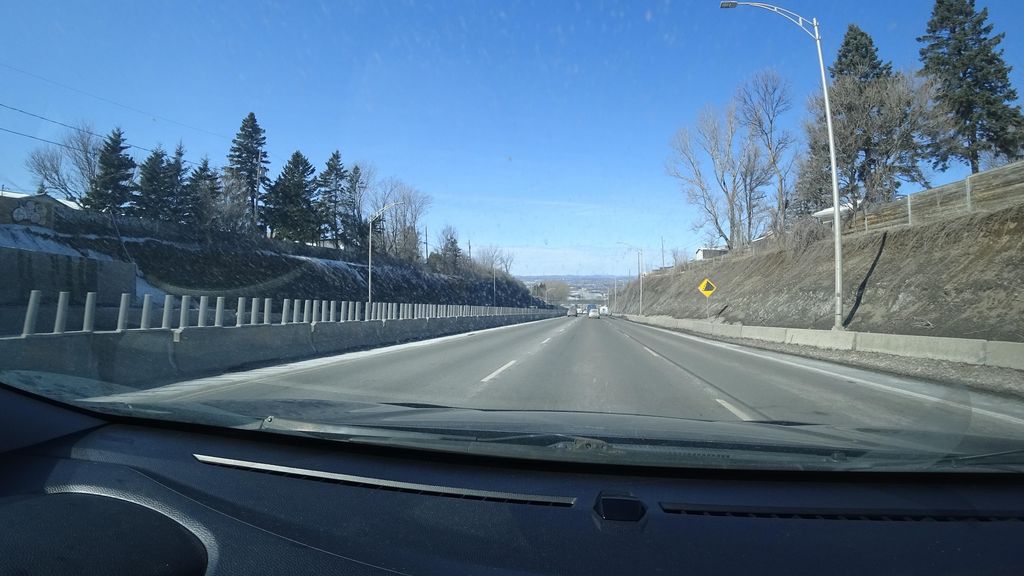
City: quebec_city